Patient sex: M
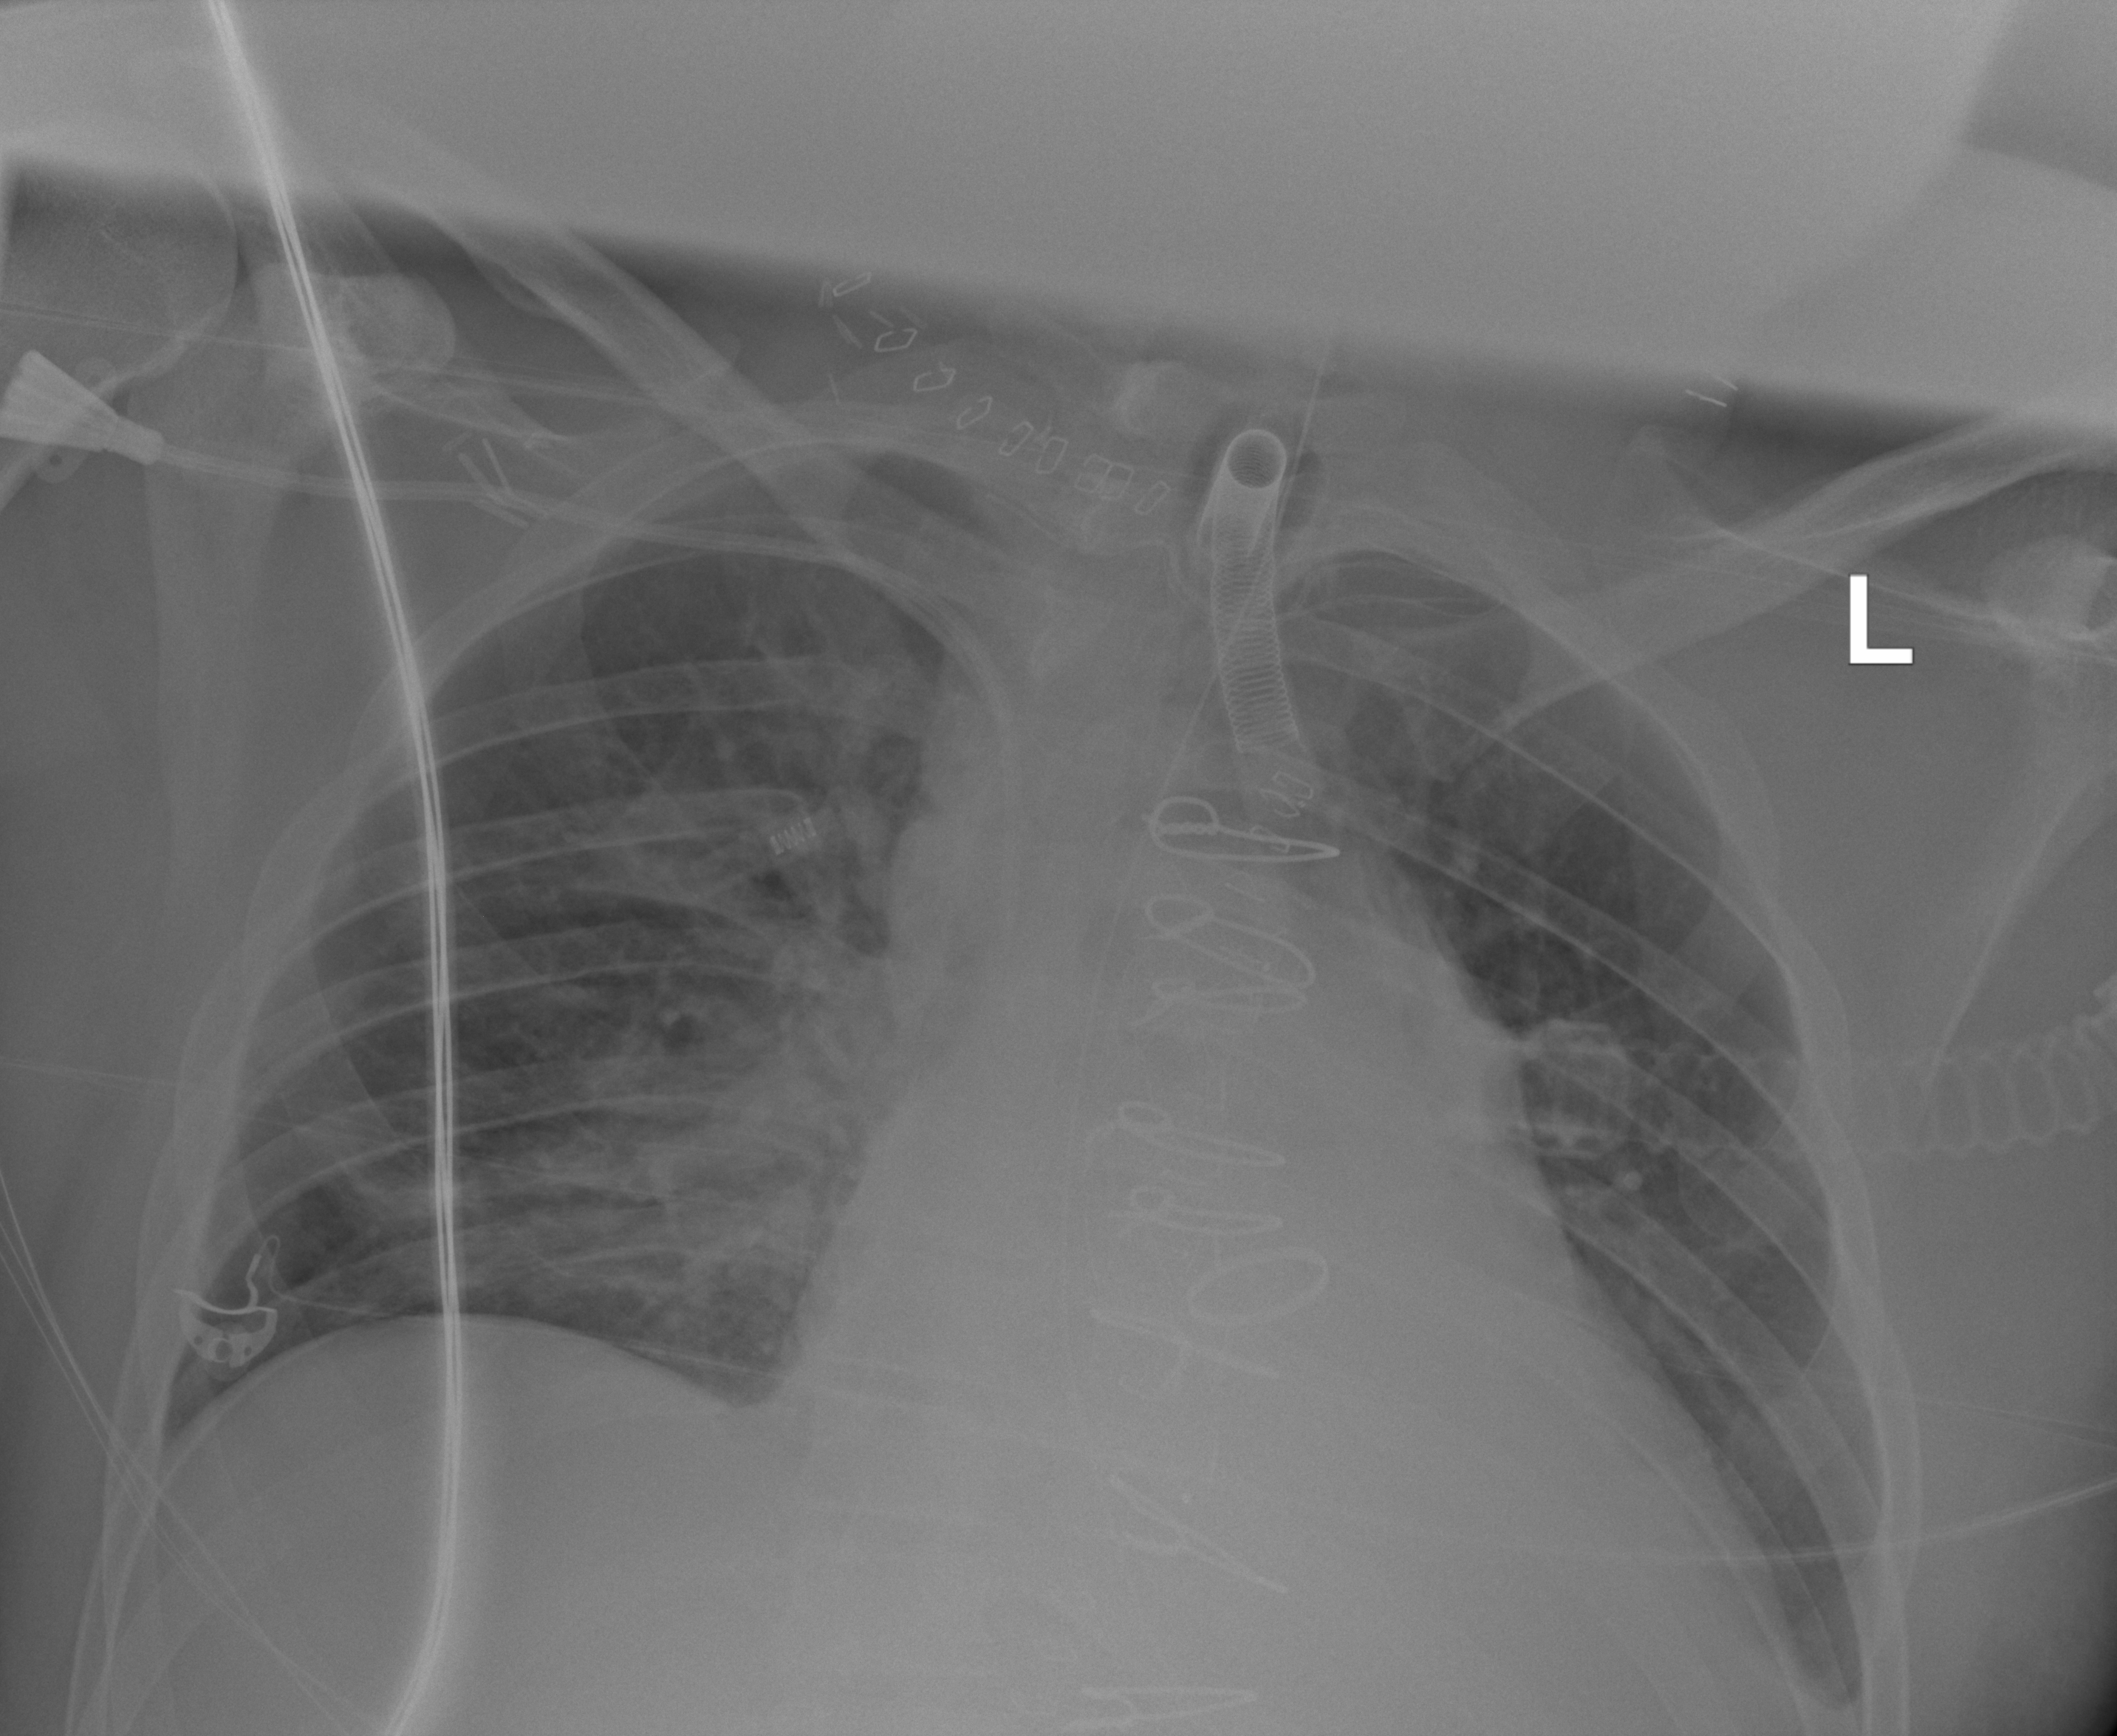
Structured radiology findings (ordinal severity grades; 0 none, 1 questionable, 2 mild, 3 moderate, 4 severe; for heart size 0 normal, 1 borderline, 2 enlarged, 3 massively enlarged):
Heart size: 2
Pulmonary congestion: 0
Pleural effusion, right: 0
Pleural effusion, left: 0
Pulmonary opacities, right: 2
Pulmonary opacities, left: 0
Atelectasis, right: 2
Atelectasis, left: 0